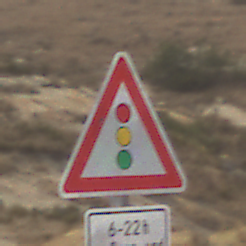
Verkehrszeichen: Lichtzeichenanlage
Zusatzzeichen unten: ZeitangabenMitBeschraenkungAufWochentage4
Umgebung: Outdoor, Nature
Tageszeit: MorningAfternoon
Wetter: Overcast
Licht: Natural
Jahreszeit: NotSpecified
Kontrast: LowContrast